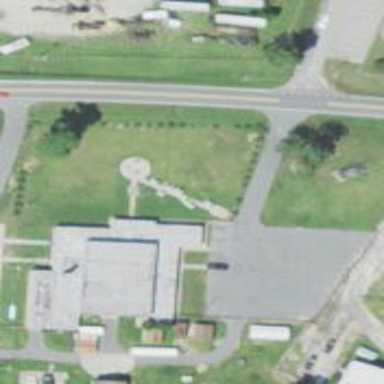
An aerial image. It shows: Memorial site with historic significance.